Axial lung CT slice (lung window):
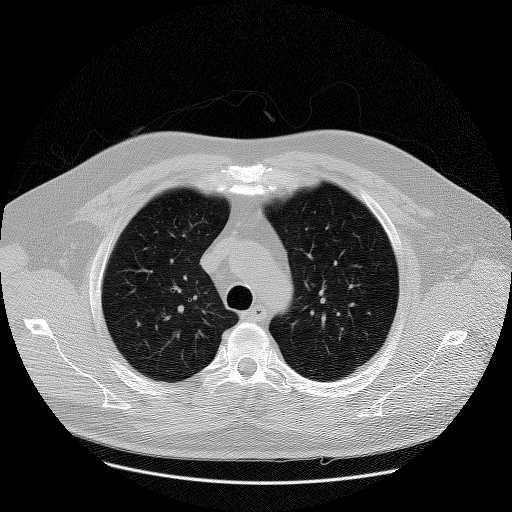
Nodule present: no